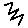
Label: zigzag